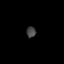
Tissue: prostate
Cell type: T cells
Senescence score: 0.7357
Nuclear area (px): 100
Mean DAPI intensity: 67.5